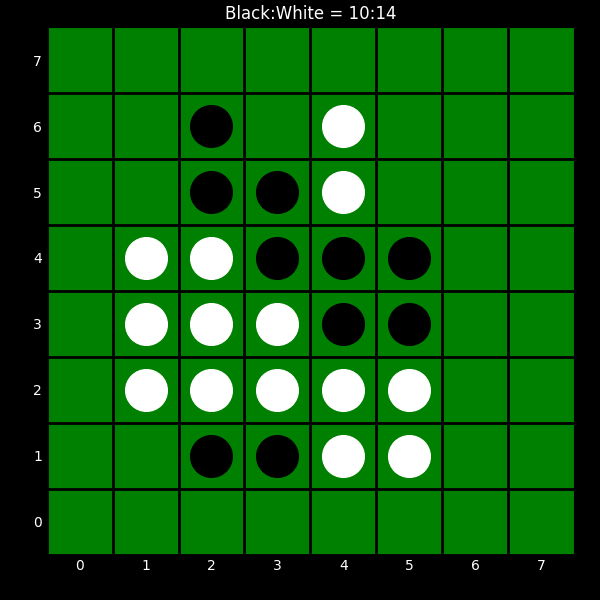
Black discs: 10
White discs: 14